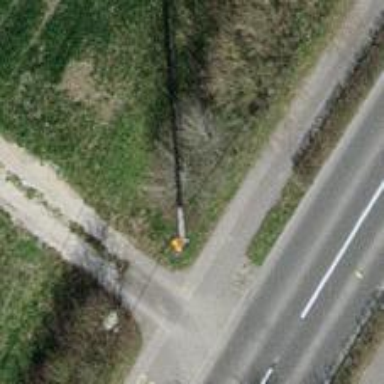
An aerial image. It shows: Orange aerial marker.